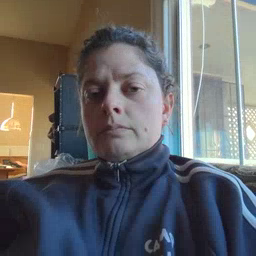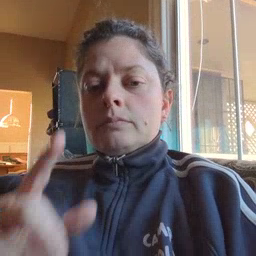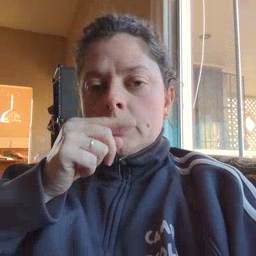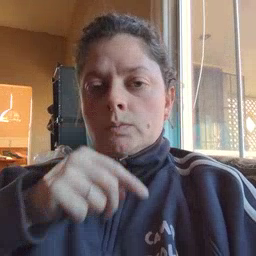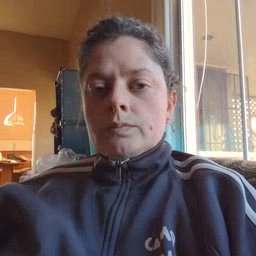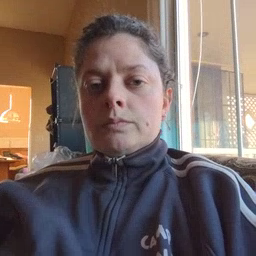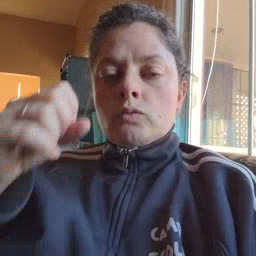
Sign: mouse